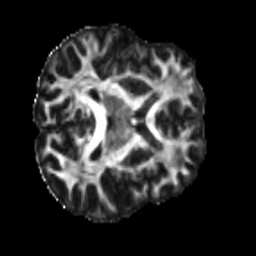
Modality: FA
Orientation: axial
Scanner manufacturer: siemens
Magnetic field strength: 3 T
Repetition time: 4 s
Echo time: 0.0594 s